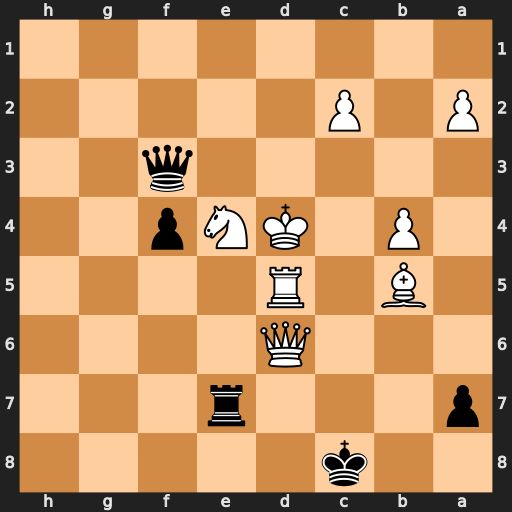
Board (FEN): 2k5/p3r3/3Q4/1B1R4/1P1KNp2/5q2/P1P5/8
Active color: b
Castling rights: -
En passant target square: -
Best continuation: Rxe4+ Kc5 Qc3+ Bc4 Qxc4#